Question: Having input dataframe:
'''
x_1 x_2
0 0.0 0.0
1 1.0 0.0
2 2.0 0.2
3 2.5 1.5
4 1.5 2.0
5 -2.0 -2.0
'''
and additional dataframe as follows:
'''
index x_1_x x_2_x x_1_y x_2_y value dist dist_rank
0 0 0.0 0.0 0.1 0.1 5.0 0.141421 2.0
4 0 0.0 0.0 1.5 1.0 -2.0 1.802776 3.0
5 0 0.0 0.0 0.0 0.0 3.0 0.000000 1.0
9 1 1.0 0.0 0.1 0.1 5.0 0.905539 1.0
11 1 1.0 0.0 2.0 0.4 3.0 1.077033 3.0
14 1 1.0 0.0 0.0 0.0 3.0 1.000000 2.0
18 2 2.0 0.2 0.1 0.1 5.0 1.902630 3.0
20 2 2.0 0.2 2.0 0.4 3.0 0.200000 1.0
22 2 2.0 0.2 1.5 1.0 -2.0 0.943398 2.0
29 3 2.5 1.5 2.0 0.4 3.0 1.208305 3.0
30 3 2.5 1.5 2.5 2.5 4.0 1.000000 1.0
31 3 2.5 1.5 1.5 1.0 -2.0 1.118034 2.0
38 4 1.5 2.0 2.0 0.4 3.0 1.676305 3.0
39 4 1.5 2.0 2.5 2.5 4.0 1.118034 2.0
40 4 1.5 2.0 1.5 1.0 -2.0 1.000000 1.0
45 5 -2.0 -2.0 0.1 0.1 5.0 2.969848 2.0
46 5 -2.0 -2.0 1.0 -2.0 6.0 3.000000 3.0
50 5 -2.0 -2.0 0.0 0.0 3.0 2.828427 1.0
'''
I want to create new columns in input dataframe, basing on additional dataframe with respect to dist_rank. It should extract x_1_y, x_2_y and value for each row, with respect to index and dist_rank so my expected output is following:

I tried following lines:
'''
df['value_dist_rank1']=result.loc[result['dist_rank']==1.0, 'value']
df['value_dist_rank1 ']=result[result['dist_rank']==1.0]['value']
'''
but both gave the same output:
'''
x_1 x_2 value_dist_rank1
0 0.0 0.0 NaN
1 1.0 0.0 NaN
2 2.0 0.2 NaN
3 2.5 1.5 NaN
4 1.5 2.0 NaN
5 -2.0 -2.0 3.0
'''
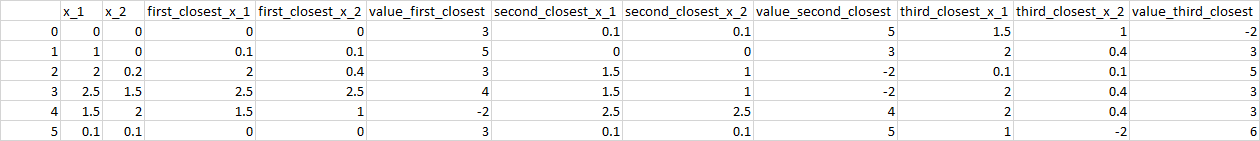
Answer: Here is a way to do it :
(For the sake of clarity I consider the input df as 'df1' and the additional df as 'df2')
'''
# First we goupby df2 by index to get all the column information of each index on one line
df2 = df2.groupby('index').agg(lambda x: list(x)).reset_index()
# Then we explode each column into three columns since there is always three columns for each index
columns = ['dist_rank', 'value', 'x_1_y', 'x_2_y']
column_to_add = ['value', 'x_1_y', 'x_2_y']
for index, row in df2.iterrows():
for i in range(3):
column_names = ["{}_dist_rank{}".format(x, row.dist_rank[i])[:-2] for x in column_to_add]
values = [row[x][i] for x in column_to_add]
for column, value in zip(column_names, values):
df2.loc[index, column] = value
# We drop the columns that are not useful :
df2.drop(columns=columns+['dist', 'x_1_x', 'x_2_x'], inplace = True)
# Finally we merge the modified df with our initial dataframe :
result = df1.merge(df2, left_index=True, right_on='index', how='left')
'''
---
Output :
'''
x_1 x_2 index value_dist_rank2 x_1_y_dist_rank2 x_2_y_dist_rank2 0 0.0 0.0 0 5.0 0.1 0.1
1 1.0 0.0 1 3.0 0.0 0.0
2 2.0 0.2 2 -2.0 1.5 1.0
3 2.5 1.5 3 -2.0 1.5 1.0
4 1.5 2.0 4 4.0 2.5 2.5
5 -2.0 -2.0 5 5.0 0.1 0.1
value_dist_rank3 x_1_y_dist_rank3 x_2_y_dist_rank3 value_dist_rank1 0 -2.0 1.5 1.0 3.0
1 3.0 2.0 0.4 5.0
2 5.0 0.1 0.1 3.0
3 3.0 2.0 0.4 4.0
4 3.0 2.0 0.4 -2.0
5 6.0 1.0 -2.0 3.0
x_1_y_dist_rank1 x_2_y_dist_rank1
0 0.0 0.0
1 0.1 0.1
2 2.0 0.4
3 2.5 2.5
4 1.5 1.0
5 0.0 0.0
'''